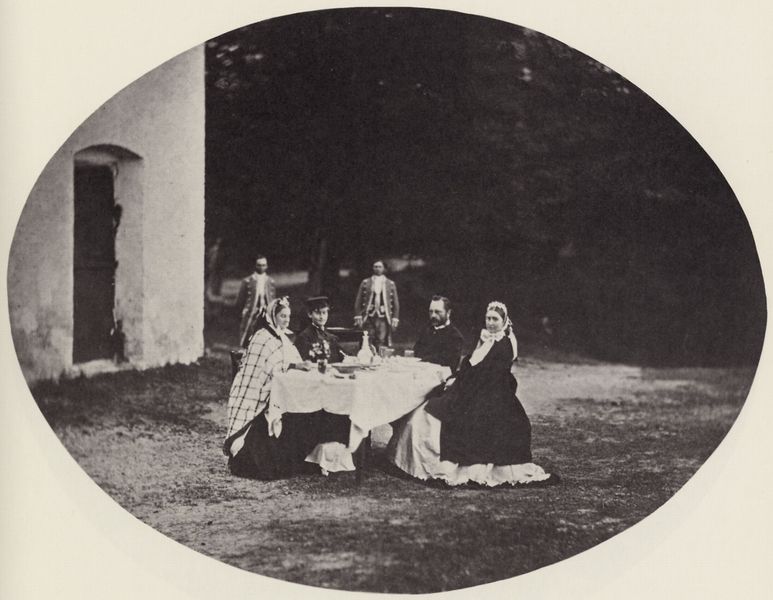
Titel: Imbiß im Freien, bei einem der königlichen Landhäuser
Künstler: Joseph Albert
Standort: München
Institution: Geheimes Hausarchiv
Schlagwörter: baum, himmel, mann, umhang, weiß, bäume, frauen, landschaft, menschen, sand, damen, frau, frisur, grau, hut, kleid, kleider, männer, schwarz, tisch, tür, gras, haus, park, schloss, wiese, wolke, gesellschaft, haube, herren, rock, alt, bart, flasche, wand, diener, mensch, teller, tischdecke, tischtuch, erde, stoff, adel, decke, familie, wald, oval, rund, garten, russland, hof, picknick, soldaten, essen, tafel, kaffee, kopftuch, tee, tor, foto, fotografie, photographie, pärchen, eingang, burg, bla, wälder, draußen, geschirr, kuchen, schwarz weiss, uniform, uniformen, soldat, quer, bürgertum, mahl, photo, flakon, wäldchen, frühstück, königin, fürstin, teatime, fotographie, sohn, picnic, männre, pagen, part, ovale, ich seh kein bild, pique nique, teetime, lakeien, männer d